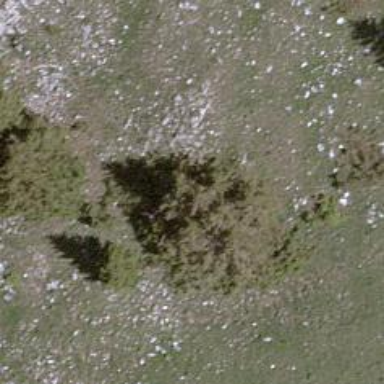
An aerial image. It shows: Beautiful tree in nature.